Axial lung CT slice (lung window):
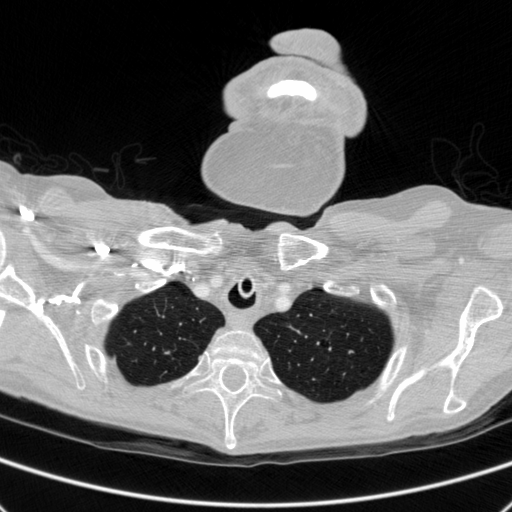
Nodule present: no